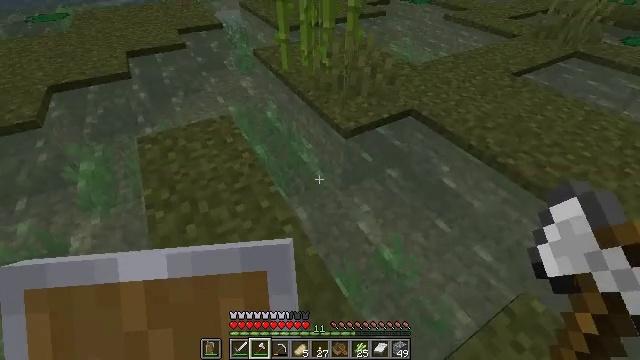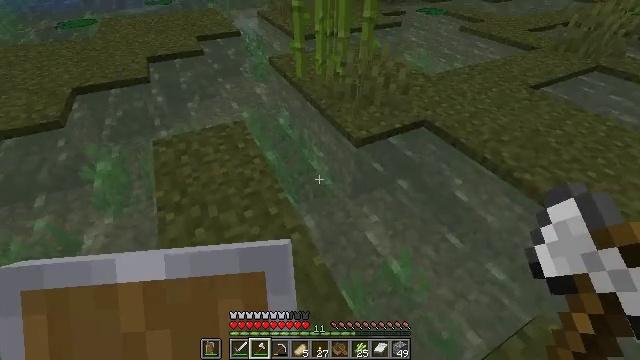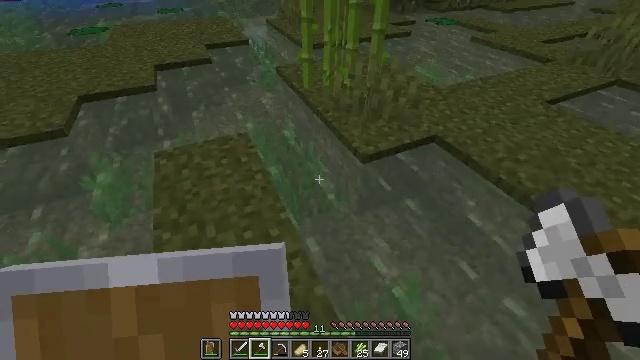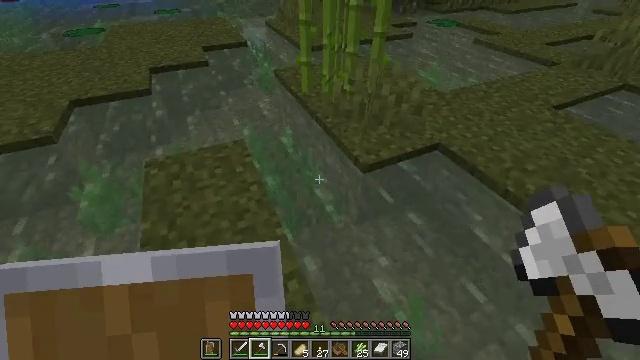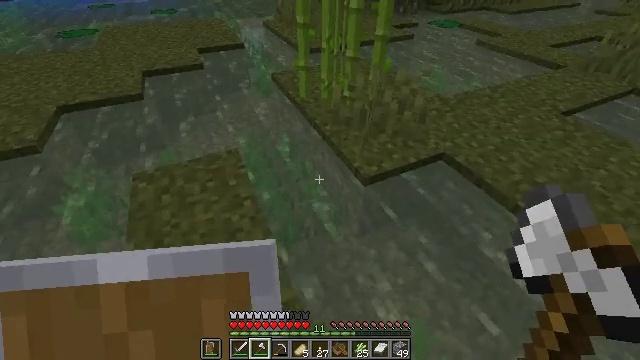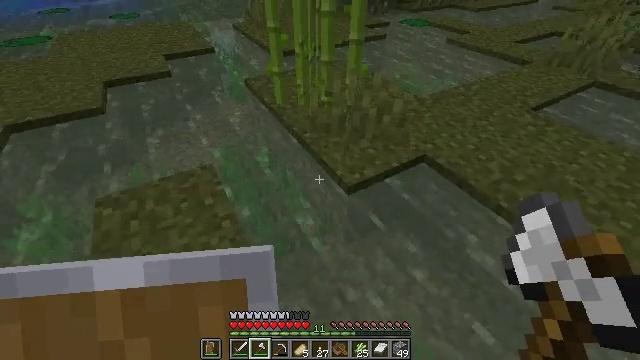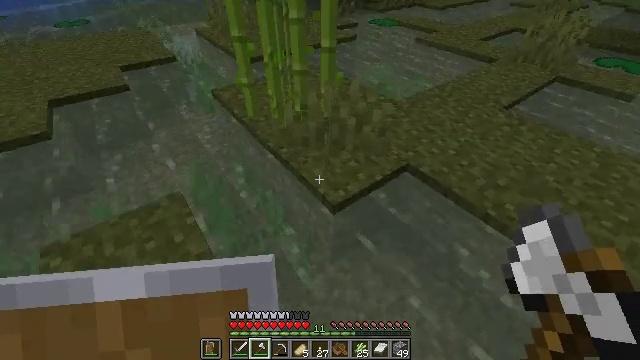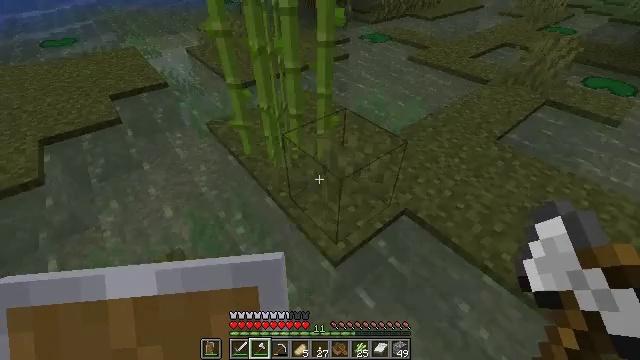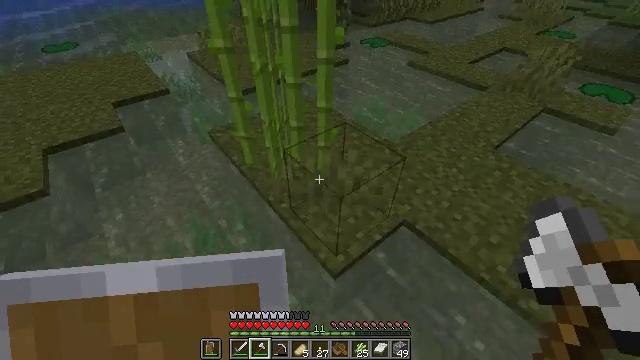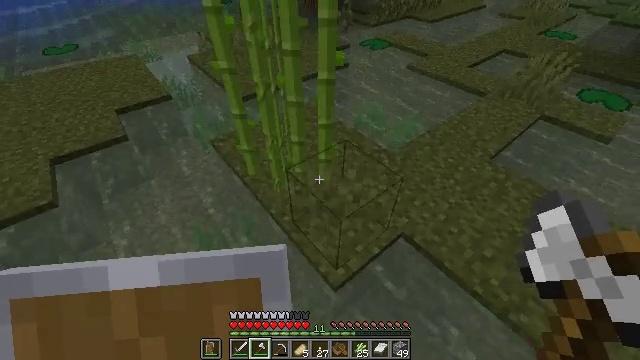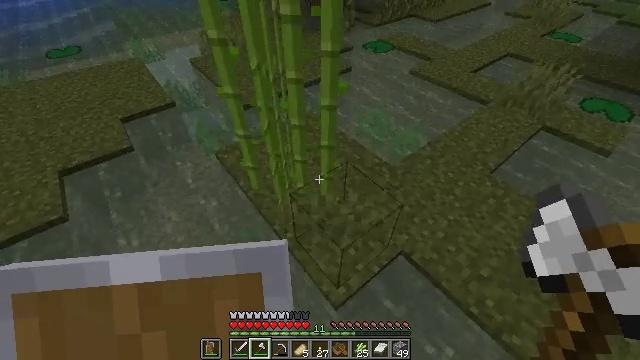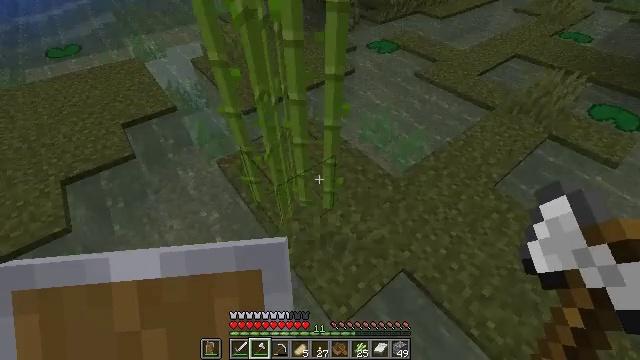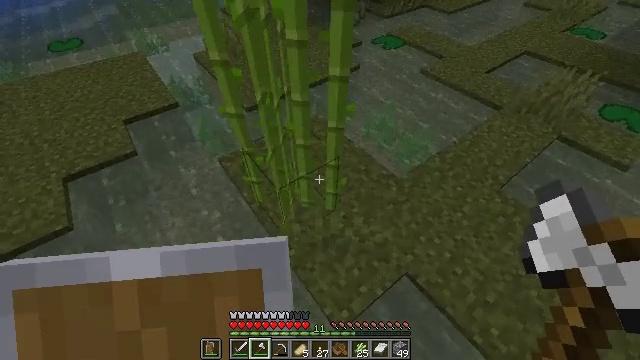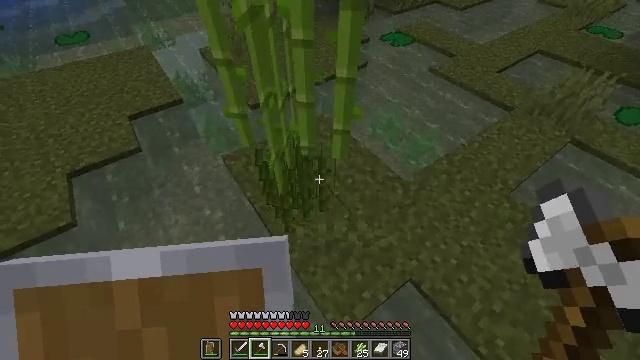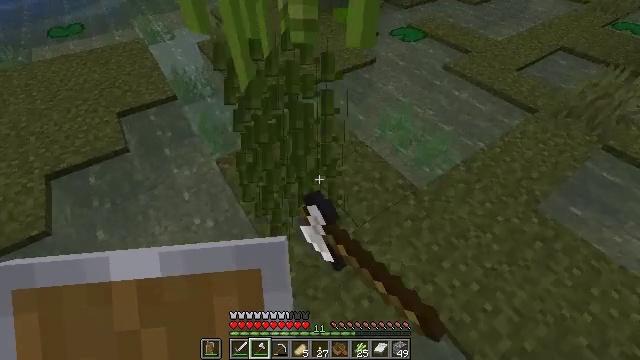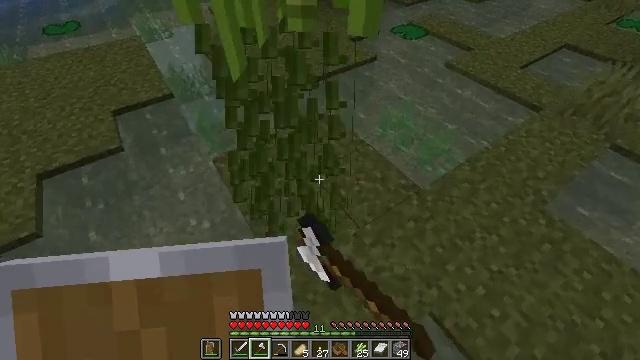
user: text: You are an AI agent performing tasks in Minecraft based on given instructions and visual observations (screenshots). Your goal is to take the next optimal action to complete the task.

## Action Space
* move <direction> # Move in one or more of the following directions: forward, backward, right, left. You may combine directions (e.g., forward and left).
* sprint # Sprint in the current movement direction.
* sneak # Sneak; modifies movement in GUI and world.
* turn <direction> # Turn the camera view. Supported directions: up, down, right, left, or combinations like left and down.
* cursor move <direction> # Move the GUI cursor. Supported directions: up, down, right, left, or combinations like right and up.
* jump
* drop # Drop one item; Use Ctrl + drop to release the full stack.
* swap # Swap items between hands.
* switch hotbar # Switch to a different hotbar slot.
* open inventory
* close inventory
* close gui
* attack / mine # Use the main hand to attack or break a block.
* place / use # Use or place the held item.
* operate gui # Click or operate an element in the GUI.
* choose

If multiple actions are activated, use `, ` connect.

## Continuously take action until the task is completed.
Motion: motion action
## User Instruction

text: Gather sugar cane for crafting.
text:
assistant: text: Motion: move forward, turn left and up
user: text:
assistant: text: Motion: move forward, turn left and up
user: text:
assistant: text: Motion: move forward
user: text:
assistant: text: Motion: move forward
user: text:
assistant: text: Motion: move forward, turn right
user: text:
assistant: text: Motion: move forward, turn right
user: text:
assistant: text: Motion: move forward, turn right, jump
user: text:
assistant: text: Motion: move forward, jump
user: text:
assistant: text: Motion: move forward, turn down, jump
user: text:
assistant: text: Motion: move forward, turn down, jump
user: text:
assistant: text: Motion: move forward, turn down
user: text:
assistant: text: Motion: move forward, turn down
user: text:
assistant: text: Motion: move forward, turn left, attack / mine
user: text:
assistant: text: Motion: move forward, turn left, attack / mine
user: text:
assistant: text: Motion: move forward, attack / mine
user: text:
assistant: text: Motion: move forward
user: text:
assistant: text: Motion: move forward, turn left
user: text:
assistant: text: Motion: move forward, turn left
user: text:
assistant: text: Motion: move forward
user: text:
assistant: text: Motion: no_op
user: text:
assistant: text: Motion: no_op
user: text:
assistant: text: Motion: no_op
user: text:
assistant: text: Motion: no_op
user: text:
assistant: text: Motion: move left, turn right
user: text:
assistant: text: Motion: move left, turn right
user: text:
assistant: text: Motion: move forward and move left, turn right
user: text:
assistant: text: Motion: move forward and move left, turn right and down
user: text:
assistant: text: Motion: move forward and move left, turn right
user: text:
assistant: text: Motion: move forward and move left, turn right and down
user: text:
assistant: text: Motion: move forward and move left, turn right